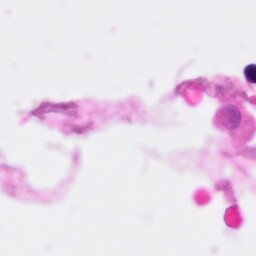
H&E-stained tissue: Pancreatic